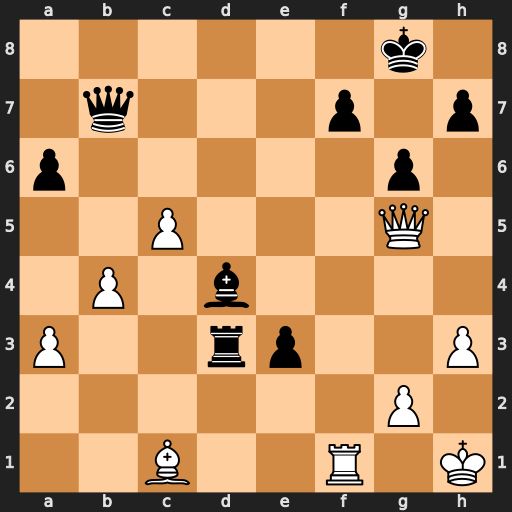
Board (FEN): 6k1/1q3p1p/p5p1/2P3Q1/1P1b4/P2rp2P/6P1/2B2R1K
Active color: w
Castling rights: -
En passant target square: -
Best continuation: Qd8+ Kg7 Bxe3 Qe4 Bxd4+